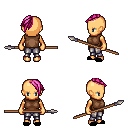
a pixel art fantasy rpg character, female body template, human, tanned skin, brown sleeveless shirt, metal pants, pink long mohawk hairstyle, black slippers, spear, four views (front, back, left, right), 2x2 character sprite sheet, small pixel art, hard edges, no anti-aliasing